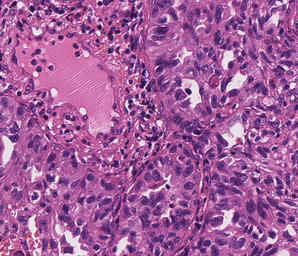
Tumor epithelial tissue: yes
Tumor-associated stroma tissue: yes
Normal tissue: no